Question: I'm trying to make a listview image in bottom of a windows size 1920x1080. But I don't know how to use listview in QML to show image. Uhis is design

'''
import QtQuick 2.5
import QtQuick.Window 2.2
import Qt.labs.folderlistmodel 2.1
import QtQuick.Dialogs 1.0
Window {
visible: true
width: 640
height: 480
title: qsTr("Hello World")
FileDialog {
id: fileDialog // call dialog
visible: true
title: "Choose a file"
property url defaultz: "E:\IMG"
folder: defaultz
selectMultiple: true
nameFilters: [ "Image files (*.jpg *.png *.bmp)", "All files (*)" ]
onAccepted: {
console.log("You chose: " + fileDialog.fileUrls)
console.log(fileDialog.fileUrls.length)
}
onRejected: {
console.log("Canceled")
fileDialog.visible = false
}
}
ListView { // call listview
id: listview
height: 100
anchors{
left: parent.left
right: parent.right
bottom: parent.bottom
}
orientation: Qt.Horizontal
delegate:
Image {
width: 160
height: 90
source: modelData
}
}
Component.onCompleted: {
listview.model = fileDialog.fileUrls // here is caller
}
}
'''
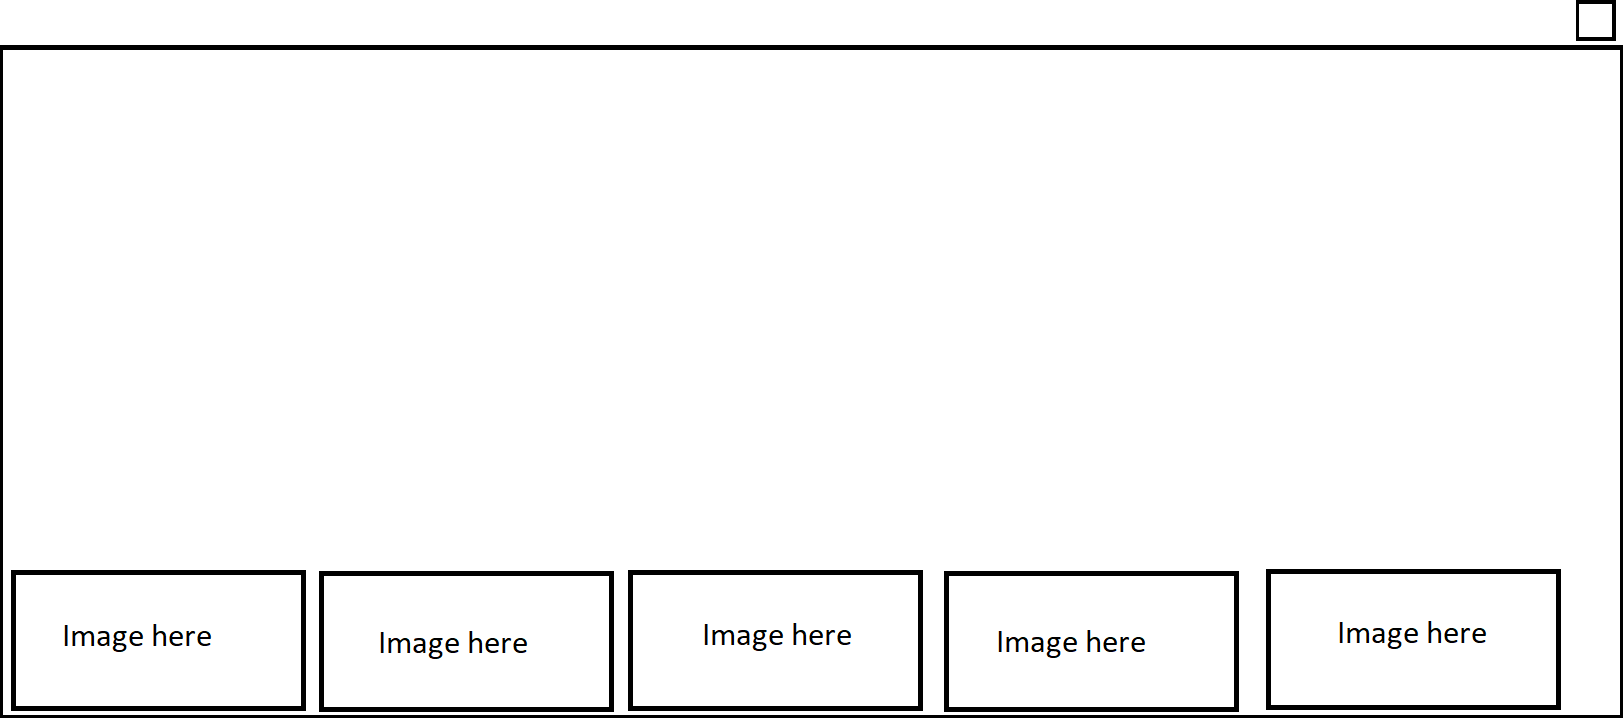
Answer: You have to use a 'ListView' and set the appropriate anchors:
'''
import QtQuick 2.9
import QtQuick.Window 2.2
Window {
visible: true
width: 640
height: 480
title: qsTr("Hello World")
ListView {
id: listview
height: 100
anchors{
left: parent.left
right: parent.right
bottom: parent.bottom
}
orientation: Qt.Horizontal
delegate:
Image {
source: modelData
}
}
Component.onCompleted: {
var images = [
"http://doc.qt.io/qt-5/images/declarative-qtlogo.png",
"http://doc.qt.io/qt-5/images/declarative-qtlogo.png",
"http://doc.qt.io/qt-5/images/declarative-qtlogo.png",
"http://doc.qt.io/qt-5/images/declarative-qtlogo.png",
"http://doc.qt.io/qt-5/images/declarative-qtlogo.png",
"http://doc.qt.io/qt-5/images/declarative-qtlogo.png",
"http://doc.qt.io/qt-5/images/declarative-qtlogo.png",
"http://doc.qt.io/qt-5/images/declarative-qtlogo.png",
"http://doc.qt.io/qt-5/images/declarative-qtlogo.png",
"http://doc.qt.io/qt-5/images/declarative-qtlogo.png"
]
listview.model = images
}
}
'''
<URL>
or use a 'Repeater':
'''
Row{
anchors{
left: parent.left
right: parent.right
bottom: parent.bottom
}
Repeater {
id: repeater
delegate:
Image {
source: modelData
}
}
}
Component.onCompleted: {
var images = [
"http://doc.qt.io/qt-5/images/declarative-qtlogo.png",
"http://doc.qt.io/qt-5/images/declarative-qtlogo.png",
"http://doc.qt.io/qt-5/images/declarative-qtlogo.png",
"http://doc.qt.io/qt-5/images/declarative-qtlogo.png",
"http://doc.qt.io/qt-5/images/declarative-qtlogo.png",
"http://doc.qt.io/qt-5/images/declarative-qtlogo.png",
"http://doc.qt.io/qt-5/images/declarative-qtlogo.png",
"http://doc.qt.io/qt-5/images/declarative-qtlogo.png",
"http://doc.qt.io/qt-5/images/declarative-qtlogo.png",
"http://doc.qt.io/qt-5/images/declarative-qtlogo.png"
]
repeater.model = images
}
'''
'''
import QtQuick 2.5
import QtQuick.Window 2.2
import Qt.labs.folderlistmodel 2.1
import QtQuick.Dialogs 1.0
Window {
visible: true
width: 640
height: 480
title: qsTr("Hello World")
FileDialog {
id: fileDialog
visible: true
title: "Choose a file"
property url defaultz: "E:\IMG"
folder: defaultz
selectMultiple: true
nameFilters: [ "Image files (*.jpg *.png *.bmp)", "All files (*)" ]
onAccepted: {
var images = [];
for(var i in fileDialog.fileUrls){
images[i] = fileDialog.fileUrls[i]
}
listview.model = images
}
onRejected: fileDialog.visible = false
}
ListView {
id: listview
height: 100
anchors{
left: parent.left
right: parent.right
bottom: parent.bottom
}
orientation: Qt.Horizontal
delegate:
Image {
width: 160
height: 90
source: modelData
}
}
}
'''